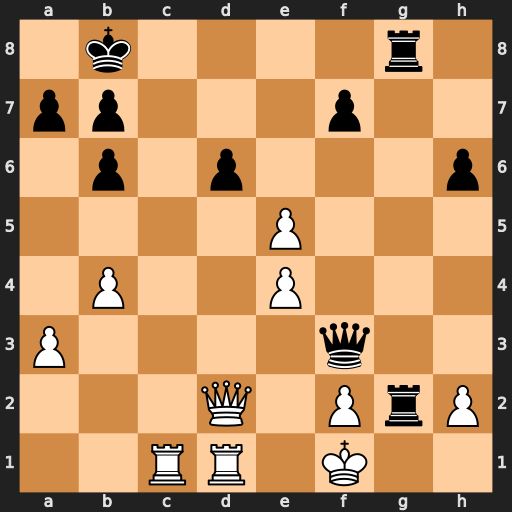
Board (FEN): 1k4r1/pp3p2/1p1p3p/4P3/1P2P3/P4q2/3Q1PrP/2RR1K2
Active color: w
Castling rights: -
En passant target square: -
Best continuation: Qxd6+ Ka8 Qd8+ Rxd8 Rxd8#